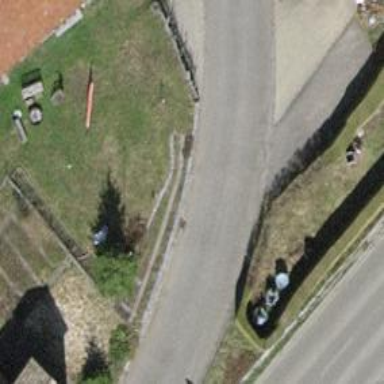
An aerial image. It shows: Residential road with asphalt surface.